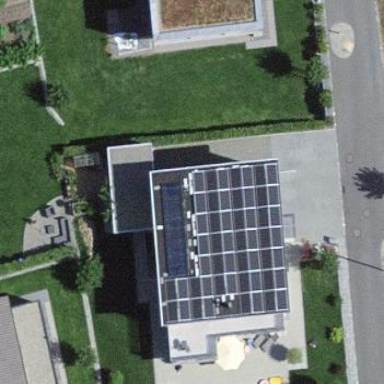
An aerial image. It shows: Solar power generator using photovoltaic method with solar photovoltaic panel types.